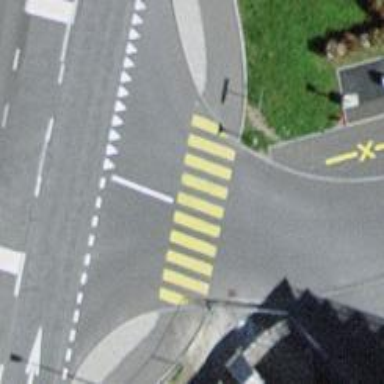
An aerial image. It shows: Asphalt footway with marked zebra crossing.